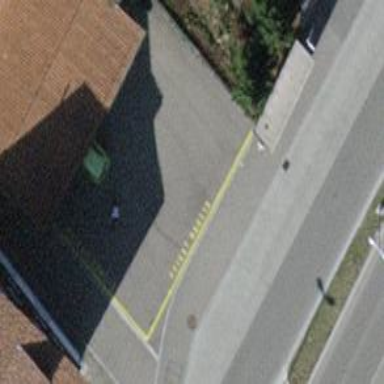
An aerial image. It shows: Bus stop with sheltered platform for public transport.